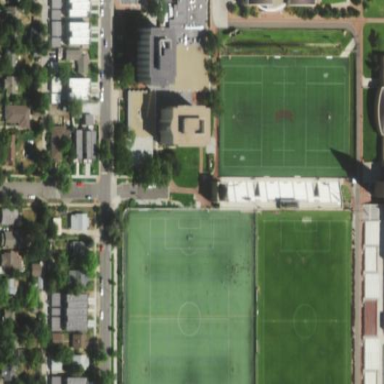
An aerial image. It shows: Soccer pitch with artificial turf on recreational ground.